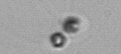
Label: Chaetoceros